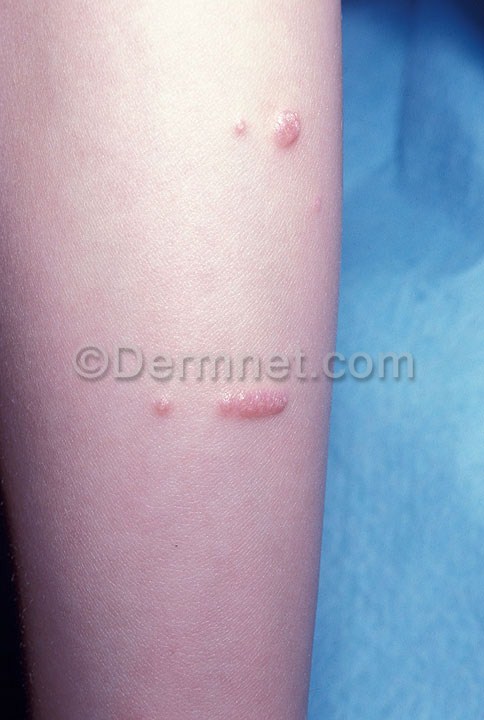
Disease: Herpes HPV and other STDs Photos